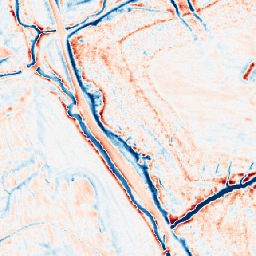
Category: edge_preserving
Decomposition family: anisotropic_diffusion
Decomposition parameters: iterations: 50
kappa: 10
gamma: 0.1
Upsampling method: area
Upsampling parameters: scale: 4
Upsampling scale: 4